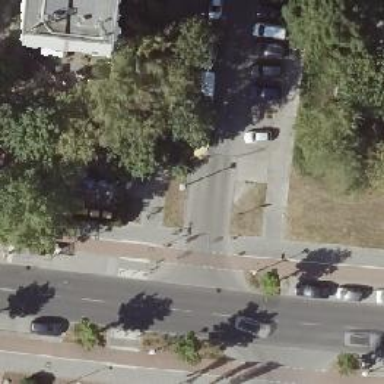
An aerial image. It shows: Unmarked crossing on the road.